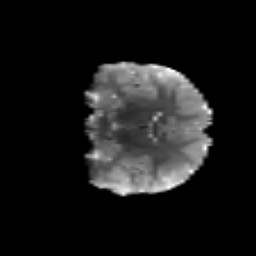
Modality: T2w
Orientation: coronal
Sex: male
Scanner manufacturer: siemens
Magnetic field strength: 3 T
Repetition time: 5 s
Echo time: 0.071 s